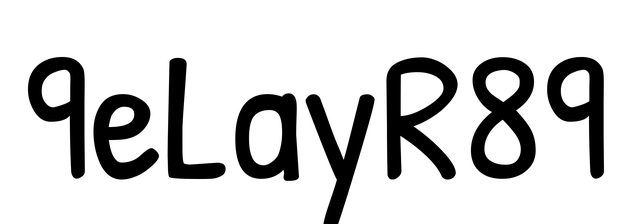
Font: PatrickHand-Regular